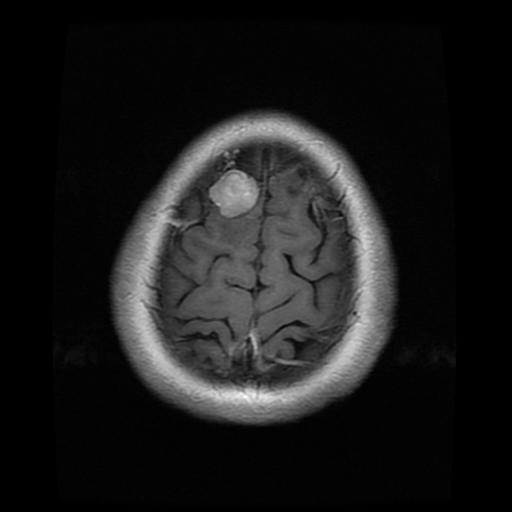
Label: meningioma